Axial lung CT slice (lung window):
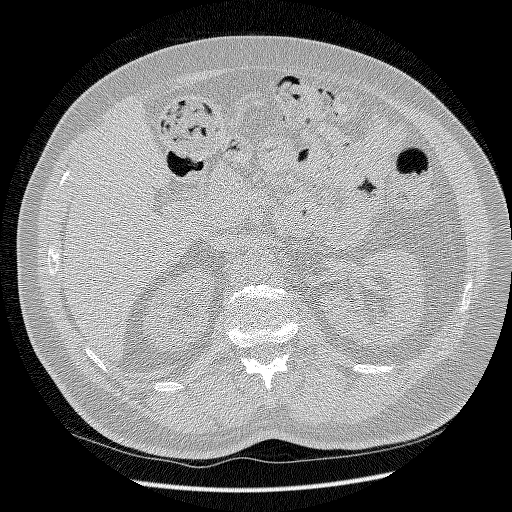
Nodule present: no